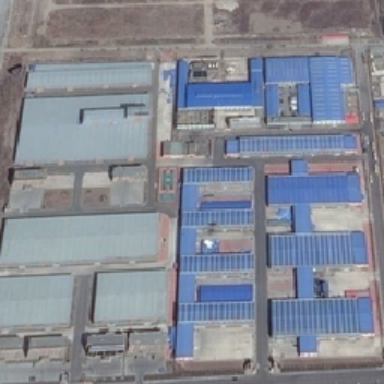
A blue factory building constitutes the area .